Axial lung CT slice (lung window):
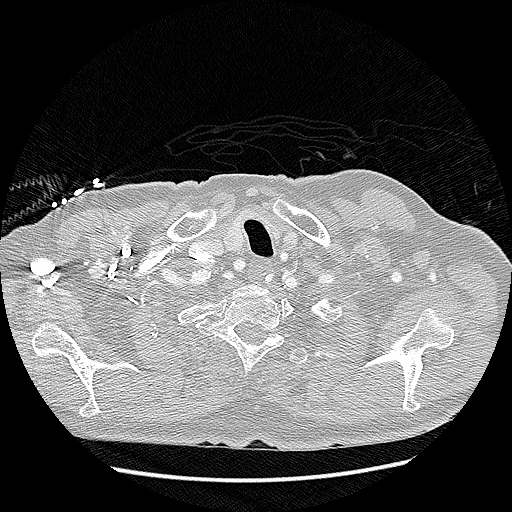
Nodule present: no